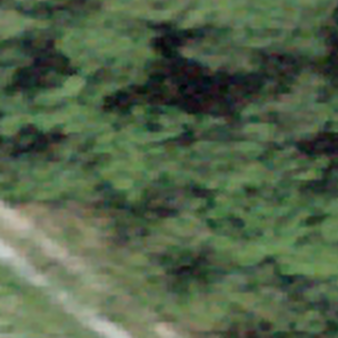
Label: other